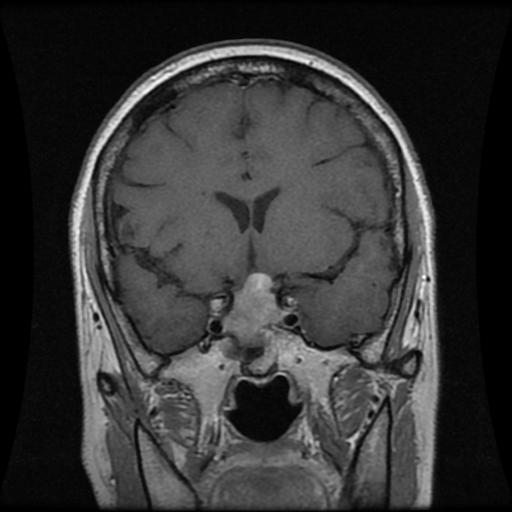
Label: pituitary